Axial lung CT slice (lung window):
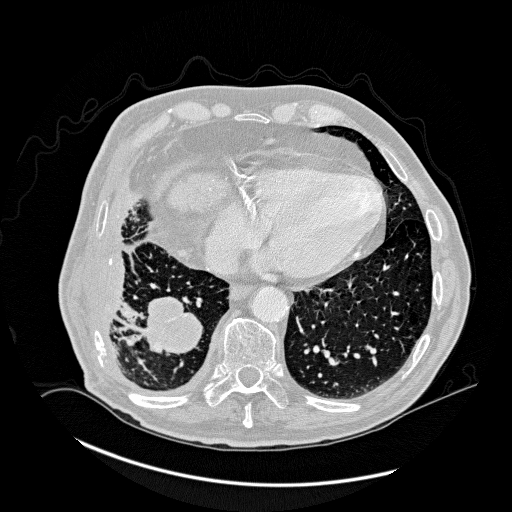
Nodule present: no